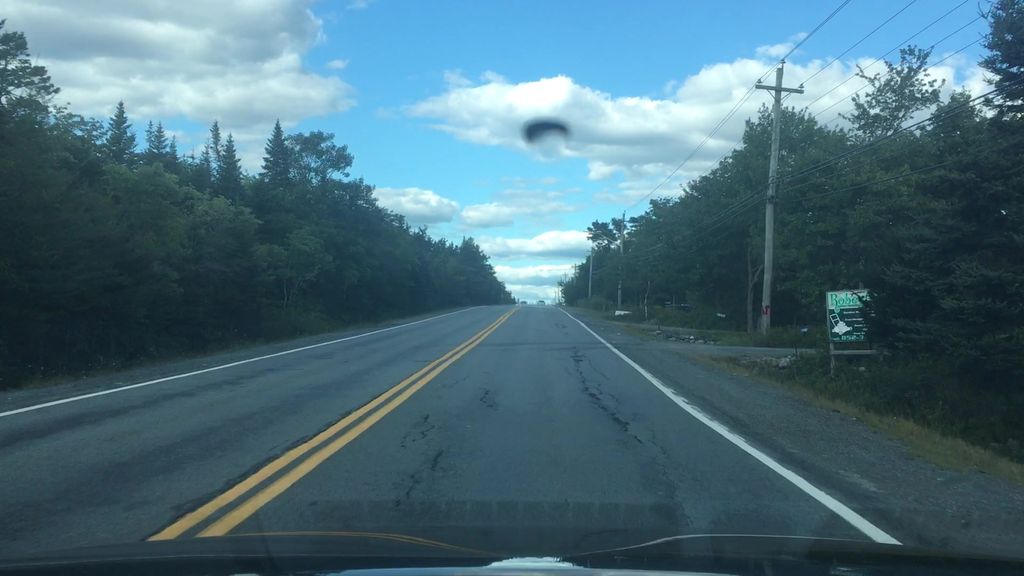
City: halifax